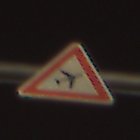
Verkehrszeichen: FlugbetriebLinks
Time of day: Night
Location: Outdoor (Urban)
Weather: Clear
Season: NotSpecified
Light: Artificial